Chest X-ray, AP view. Patient: 40 years old, sex F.
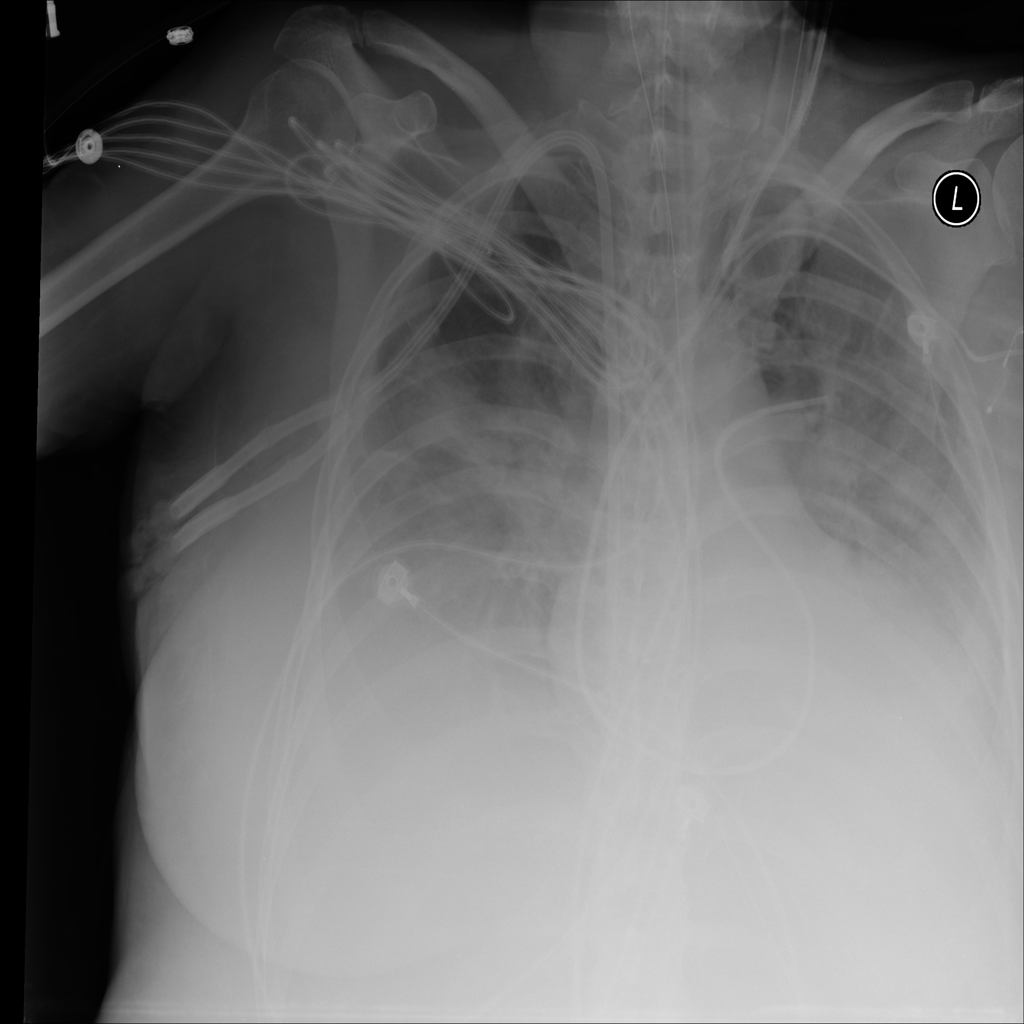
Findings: Edema, Infiltration